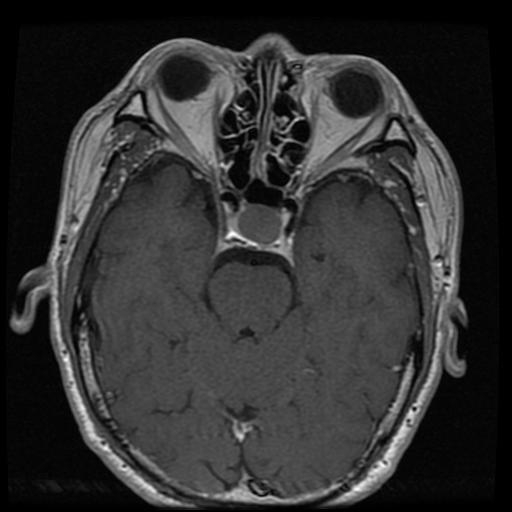
Label: pituitary